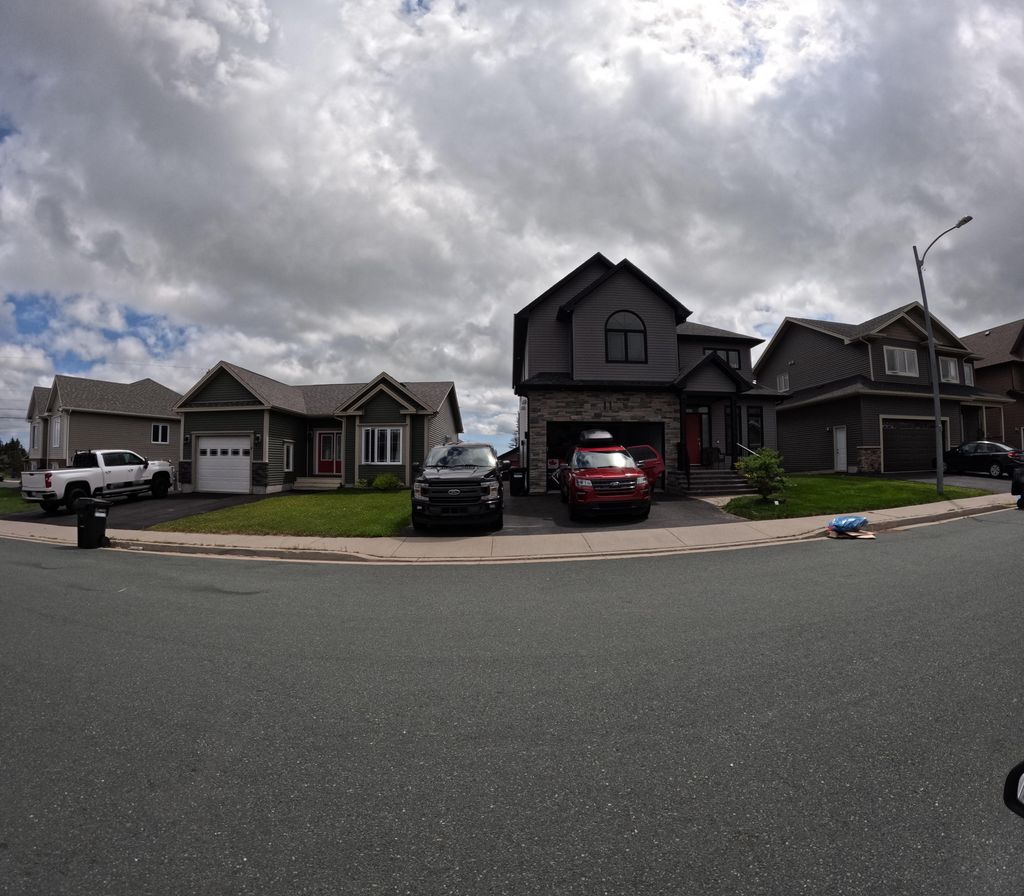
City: st_johns